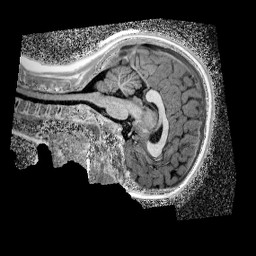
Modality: UNIT1_denoised
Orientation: sagittal
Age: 9
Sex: female
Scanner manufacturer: siemens
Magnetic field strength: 3 T
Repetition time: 4 s
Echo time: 0.00299 s